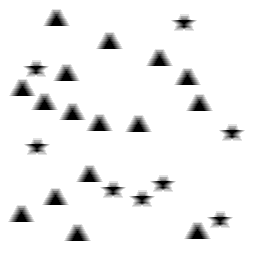
Squares: 0
Triangles: 16
Stars: 8
Total shapes: 24